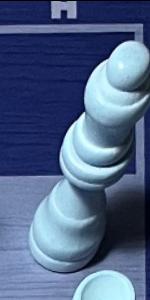
Label: Queen_White